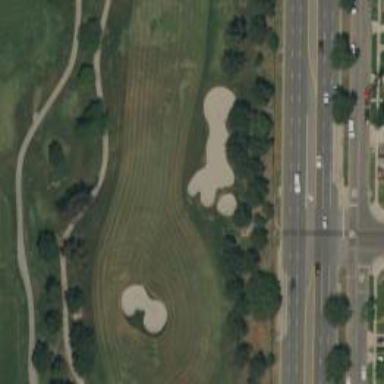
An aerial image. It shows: Golf hole.